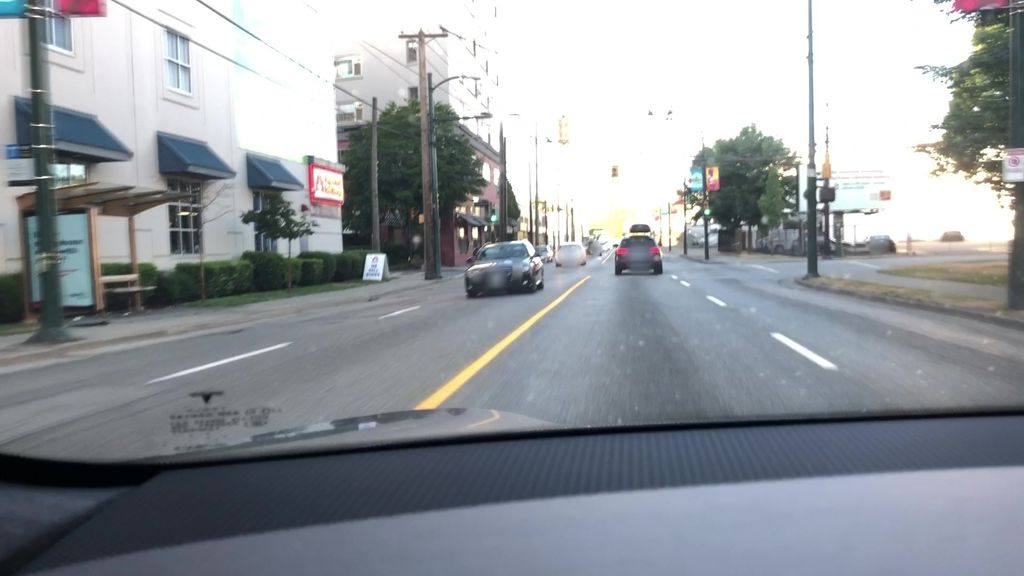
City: vancouver